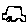
Label: car